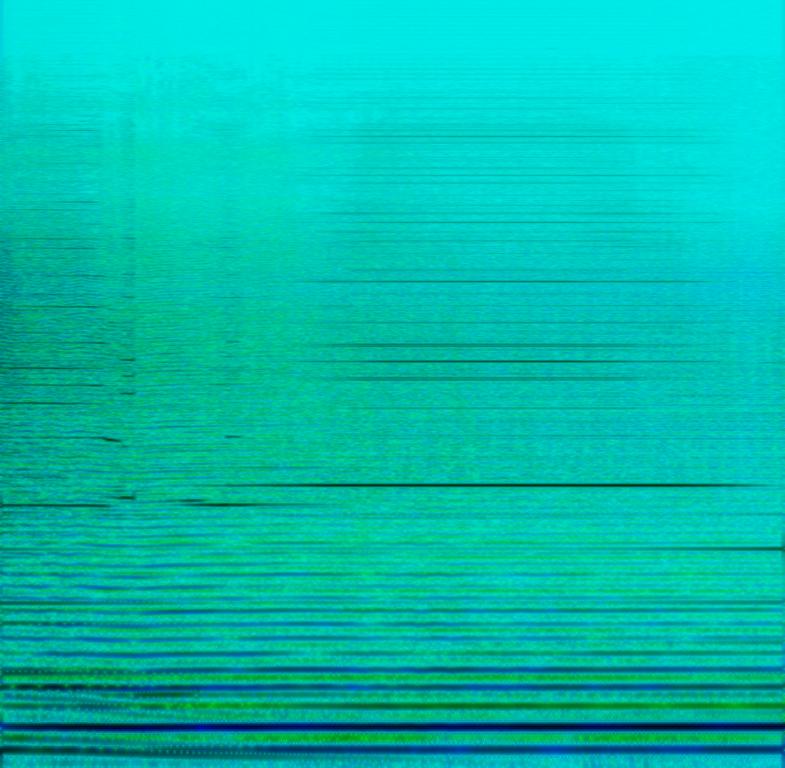
This clip is an instrumental. The tempo is slow. The music is a single, loud , resounding electric guitar riff that ends abruptly and after a pause is followed by a muffled, fast melody. The music is tense, suspenseful, sinister, anticipatory and thrilling.